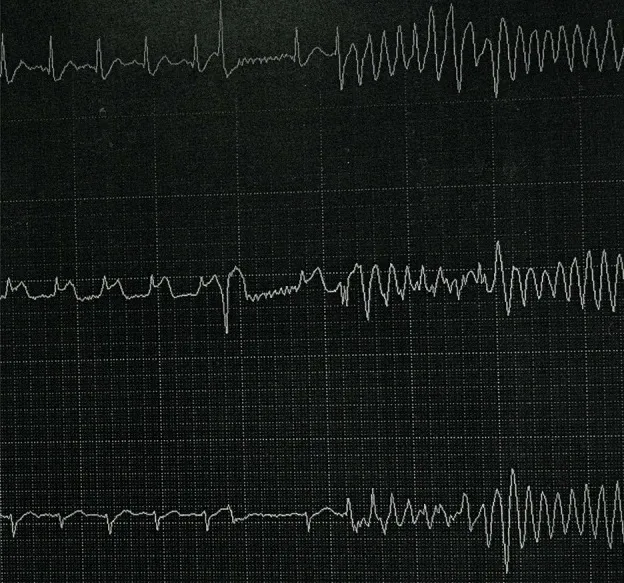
ECG monitor data after cardiac arrest. ST-segment elevation induced TdP and VF after R-on-T phenomenon.
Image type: electrography (ekg)